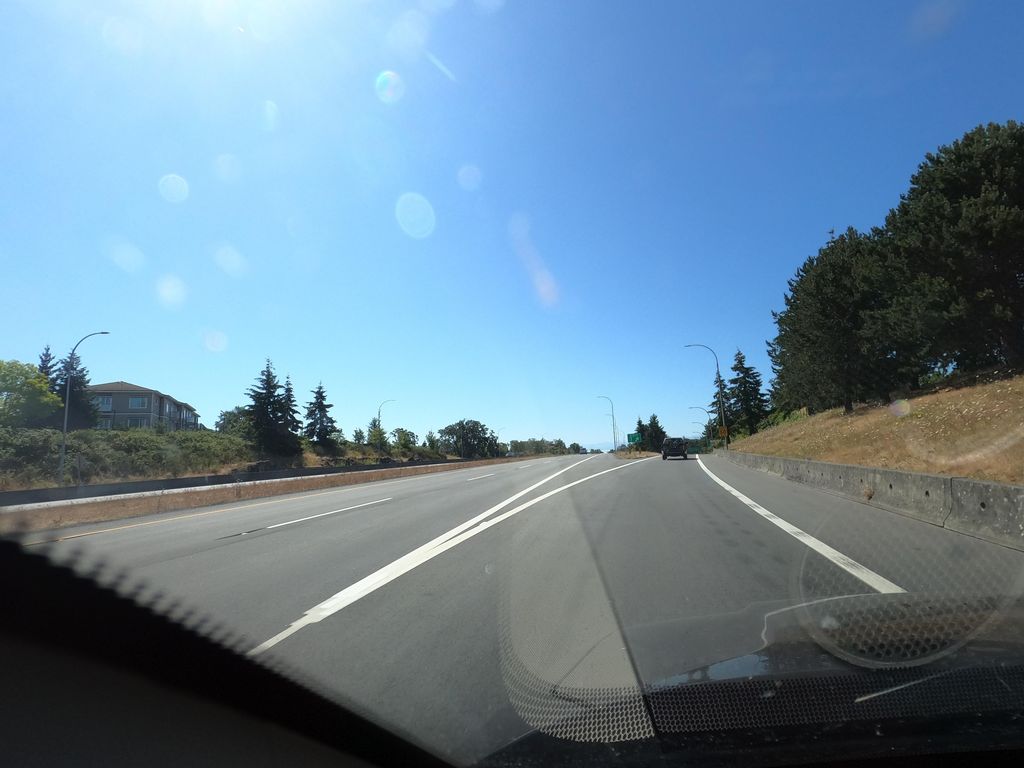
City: victoria